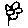
Label: flower